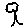
Label: tree